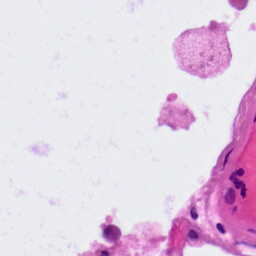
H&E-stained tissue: Lung